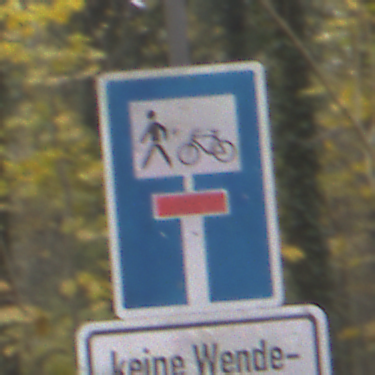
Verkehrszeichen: SackgasseRadverkehrFussgaengerDurchlaessig
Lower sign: HinweisGeaenderteVorfahrtVerkehrsfuehrungVerkehrsregelung3
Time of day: MorningAfternoon
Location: Outdoor (Nature)
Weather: Overcast
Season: Autumn
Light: Natural